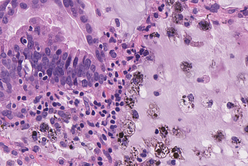
Tumor epithelial tissue: yes
Tumor-associated stroma tissue: yes
Normal tissue: no